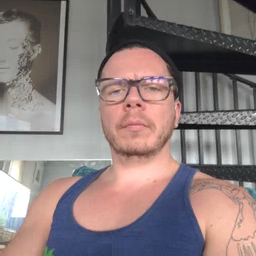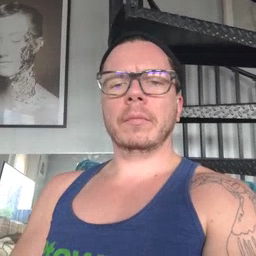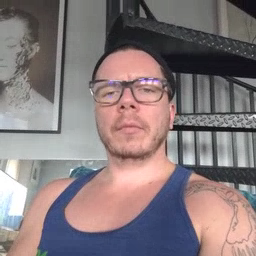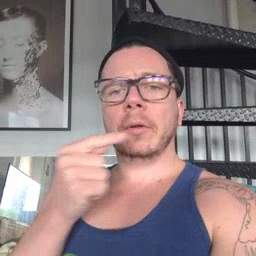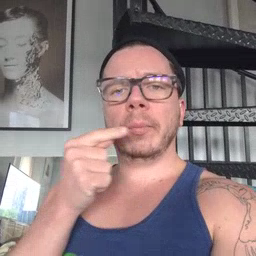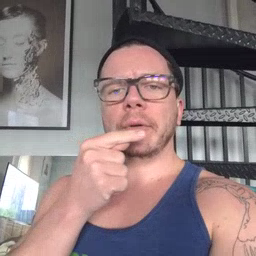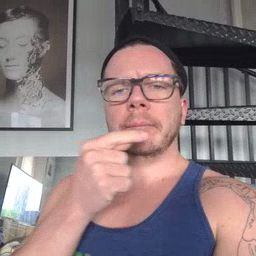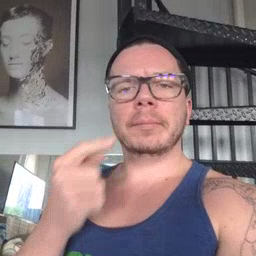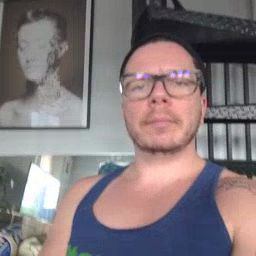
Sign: toothbrush